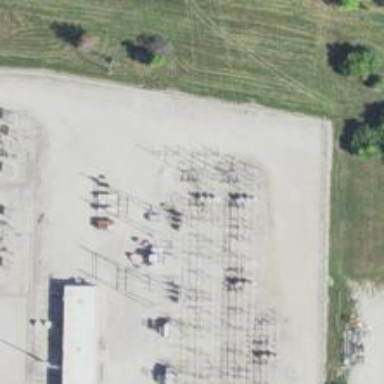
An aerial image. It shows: Switch used for power control.